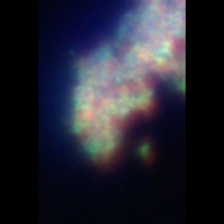
Taxon: Unknown_detritus
Group: Unknown